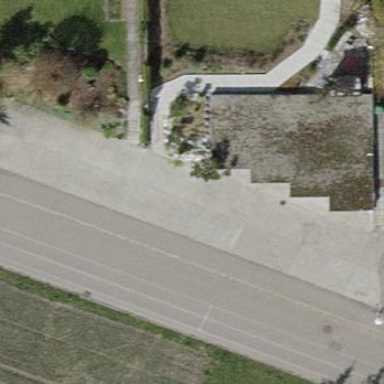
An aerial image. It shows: Group of garages.